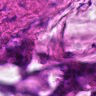
Metastatic tissue present: no